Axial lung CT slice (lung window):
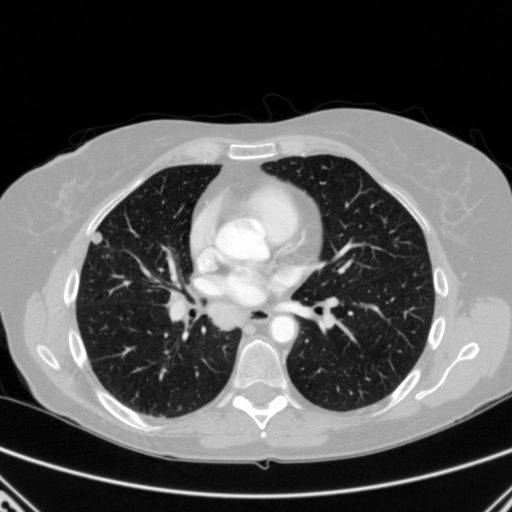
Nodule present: yes
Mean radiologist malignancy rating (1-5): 3.75